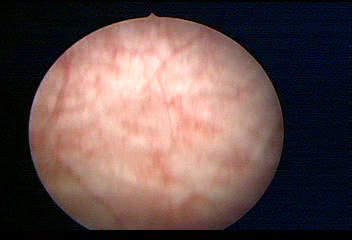
Modality: WLC
Class: Normal mucosa
Bladder cancer association: No